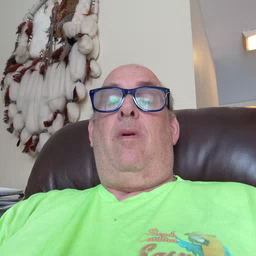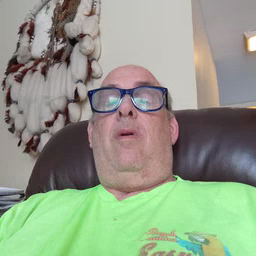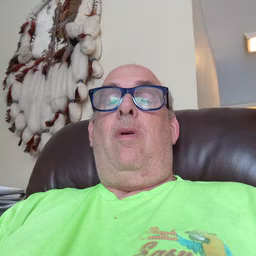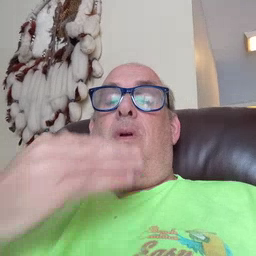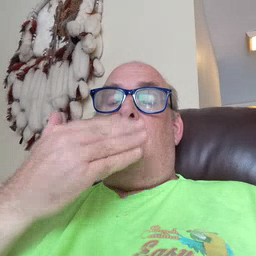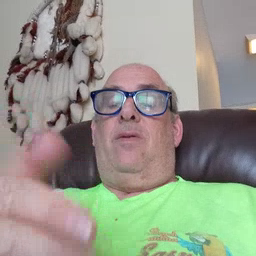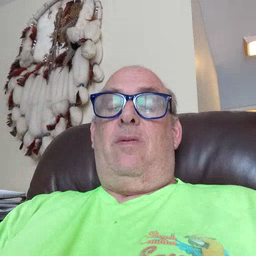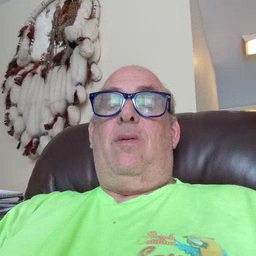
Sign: thankyou